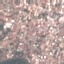
Label: Residential